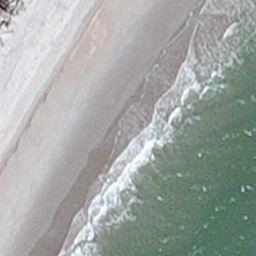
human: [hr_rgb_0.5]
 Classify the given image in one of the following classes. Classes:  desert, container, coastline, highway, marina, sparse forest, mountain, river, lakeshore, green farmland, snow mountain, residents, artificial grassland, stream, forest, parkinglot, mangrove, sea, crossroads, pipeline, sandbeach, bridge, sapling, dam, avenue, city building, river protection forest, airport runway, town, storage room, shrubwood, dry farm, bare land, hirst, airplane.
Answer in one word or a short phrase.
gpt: coastline